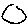
Label: circle